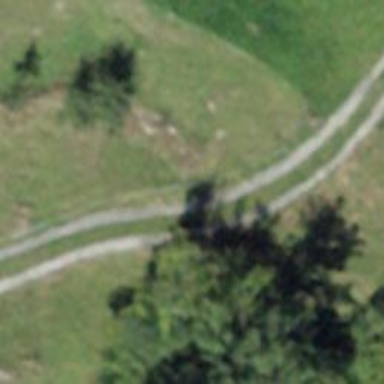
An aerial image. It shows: Track with grade 3 tracktype.